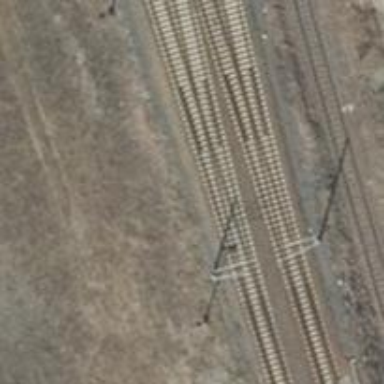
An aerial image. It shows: Railway track with contact lines for electrification.